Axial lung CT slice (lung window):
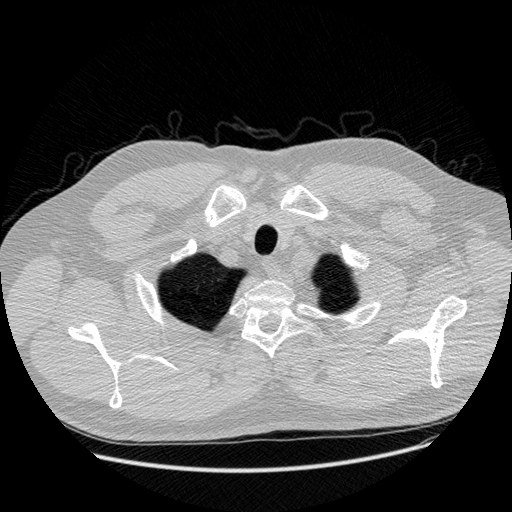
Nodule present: no